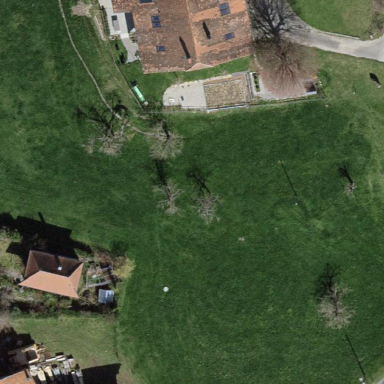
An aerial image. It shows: Fence surrounding meadow.